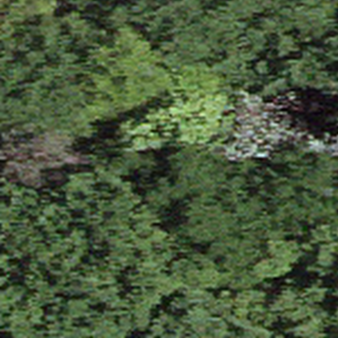
Label: other